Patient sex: M
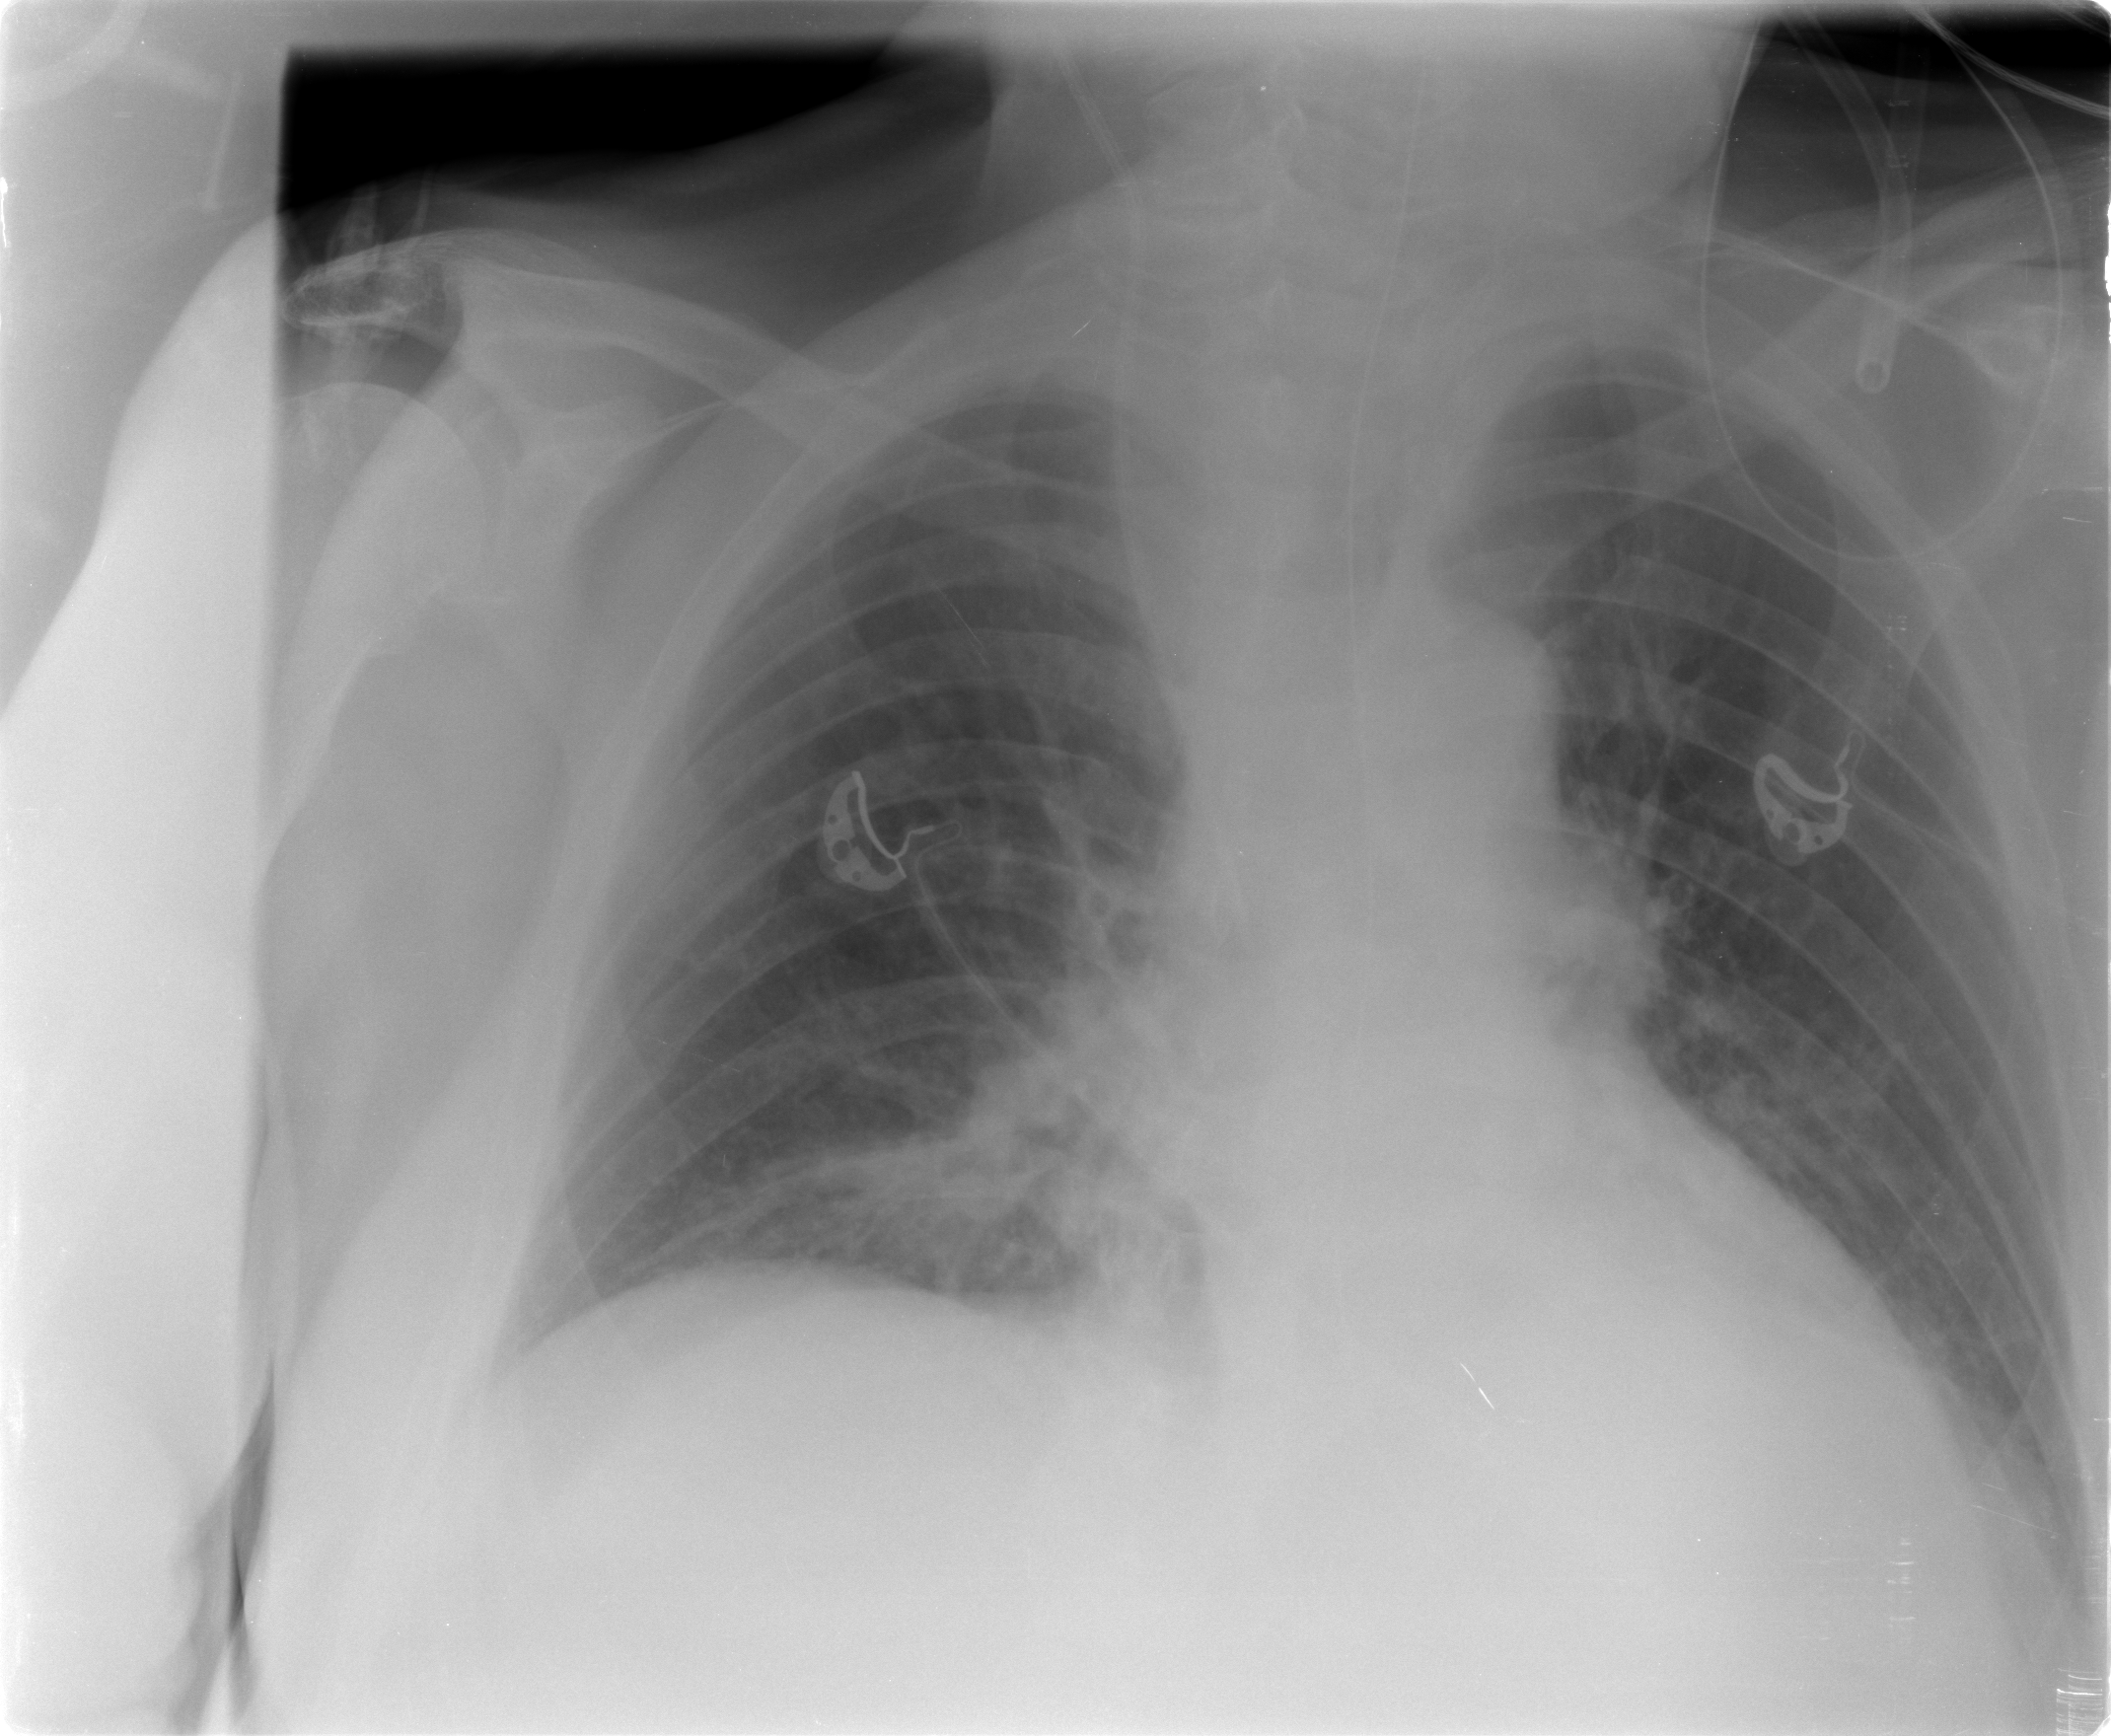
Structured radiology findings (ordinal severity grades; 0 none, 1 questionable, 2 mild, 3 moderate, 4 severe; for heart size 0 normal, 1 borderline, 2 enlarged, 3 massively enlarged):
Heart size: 0
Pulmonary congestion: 0
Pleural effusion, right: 0
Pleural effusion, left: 1
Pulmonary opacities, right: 2
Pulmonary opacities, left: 0
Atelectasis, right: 0
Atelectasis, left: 0